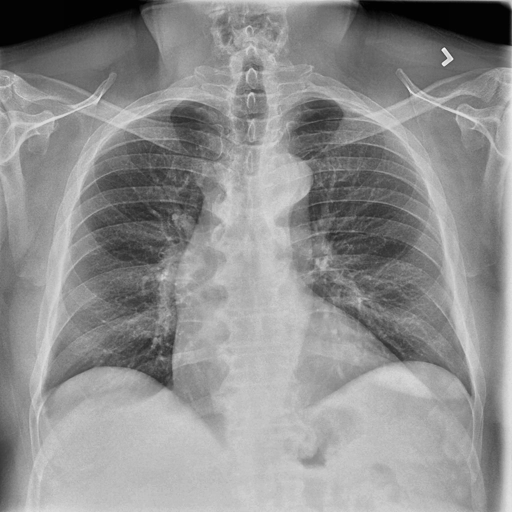
Finding: NORMAL